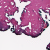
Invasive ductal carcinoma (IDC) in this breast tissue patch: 0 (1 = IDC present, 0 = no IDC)